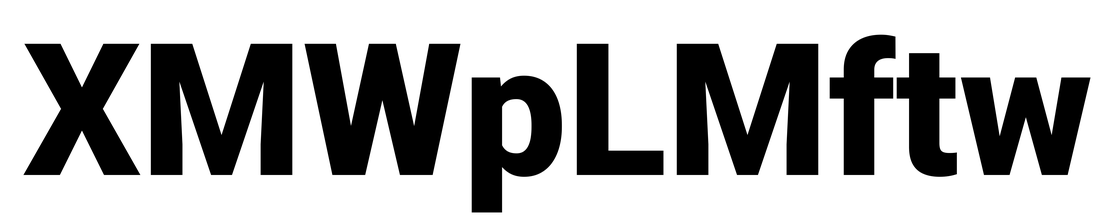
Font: Roboto_Black